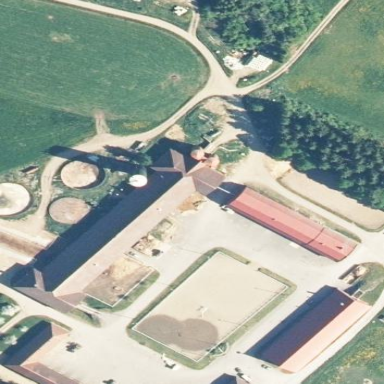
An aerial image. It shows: Farmyard area.